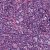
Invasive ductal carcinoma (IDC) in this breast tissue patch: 1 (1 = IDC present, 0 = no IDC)